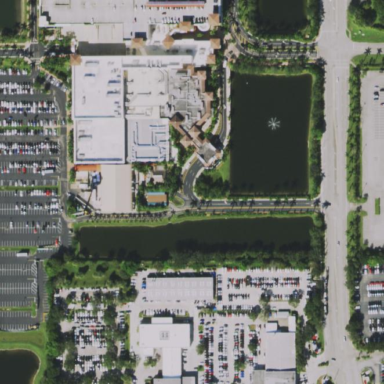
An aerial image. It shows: Retail area.